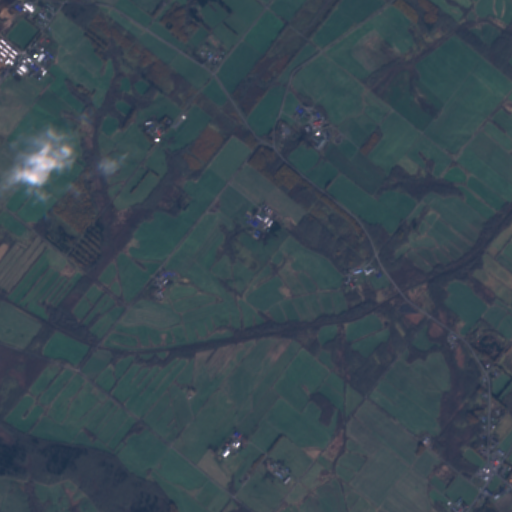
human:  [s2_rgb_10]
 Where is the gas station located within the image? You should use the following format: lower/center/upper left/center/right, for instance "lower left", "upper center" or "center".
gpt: The gas station is located in the lower right of the image.
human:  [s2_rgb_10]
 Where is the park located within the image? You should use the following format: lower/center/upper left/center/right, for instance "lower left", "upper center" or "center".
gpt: The park is located in the lower right of the image.
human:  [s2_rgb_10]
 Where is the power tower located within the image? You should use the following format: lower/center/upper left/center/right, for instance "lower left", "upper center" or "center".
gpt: The power tower is located in the lower right of the image.
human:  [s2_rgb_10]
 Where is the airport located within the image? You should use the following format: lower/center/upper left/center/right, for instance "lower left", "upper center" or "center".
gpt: There is no airport in the image.